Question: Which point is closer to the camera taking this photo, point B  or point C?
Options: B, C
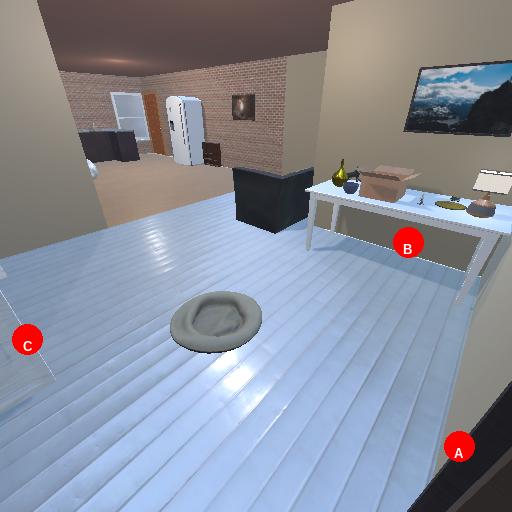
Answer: B